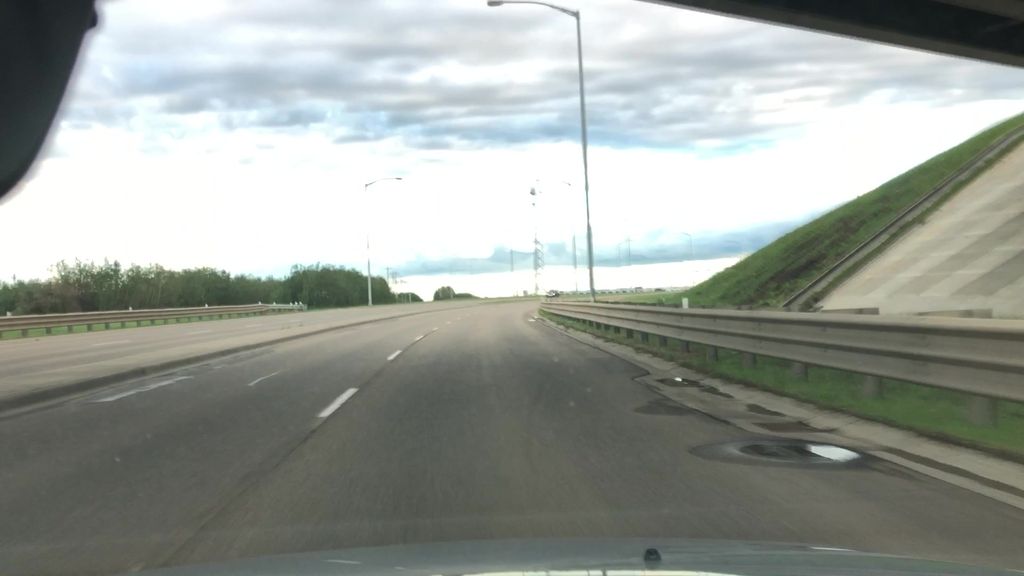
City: edmonton